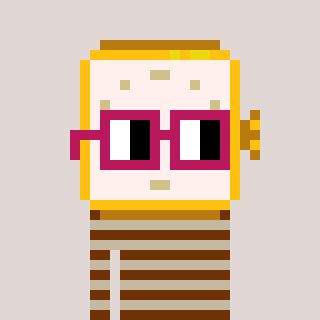
a pixel art character with square dark red glasses, a watch-shaped head and a bege-colored body on a warm background